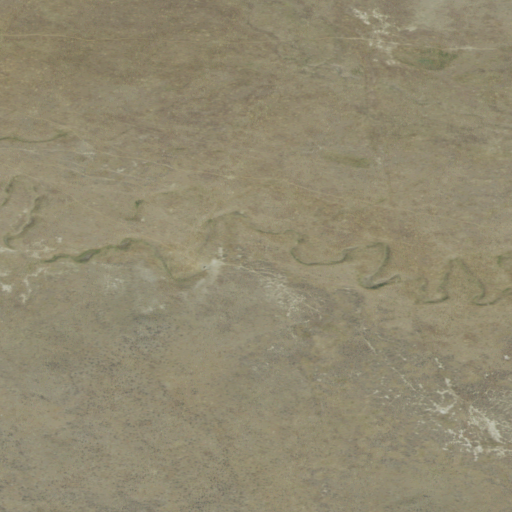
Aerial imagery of valley in Montana named Foster Draw containing grassland and shrub